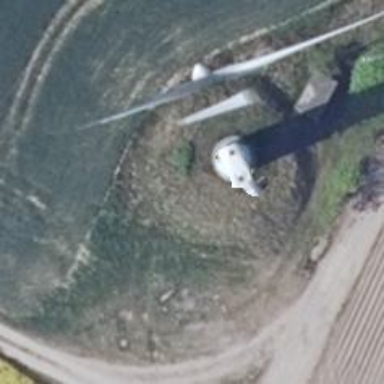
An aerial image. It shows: Wind turbine generator that utilizes wind as its source for generating electricity. It is of the horizontal axis type.